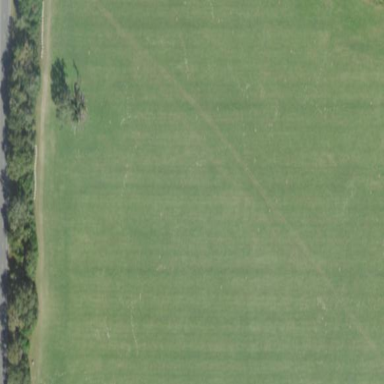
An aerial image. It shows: Farmland with grass crops.